Question: How can you make a button round like this using jquery mobile?
()

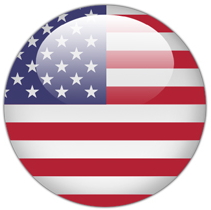
Answer: # Solution
Here's a working example: <URL>
'''
#custom-btn {
width: 100px !important;
height: 100px !important;
border-radius: 50% !important;
http://www.lawyersgunsmoneyblog.com/wp-content/uploads/2012/08/american-flag-2a.jpg
}
#custom-btn span span {
height: 100px !important;
line-height: 70px;
}
'''
# More info
If you want to learn how to do this kind of changes by yourself you should check this <URL>, it will teach you how to do this by yourself.